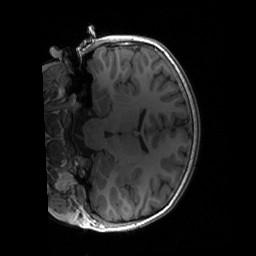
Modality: T1w
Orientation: coronal
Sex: female
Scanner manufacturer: siemens
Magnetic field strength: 3 T
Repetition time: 1.9 s
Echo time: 0.00243 s